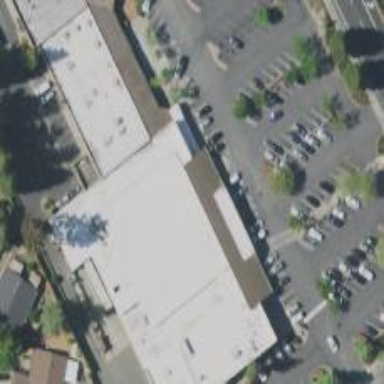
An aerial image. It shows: Healthcare clinic.